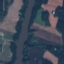
Land use / land cover: River